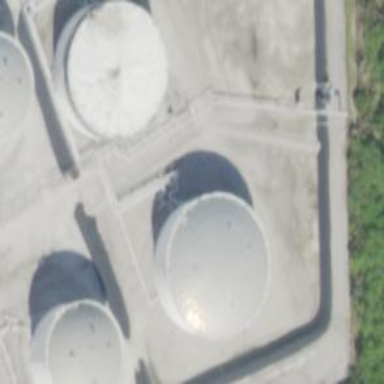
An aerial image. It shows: Storage tank which is man-made.